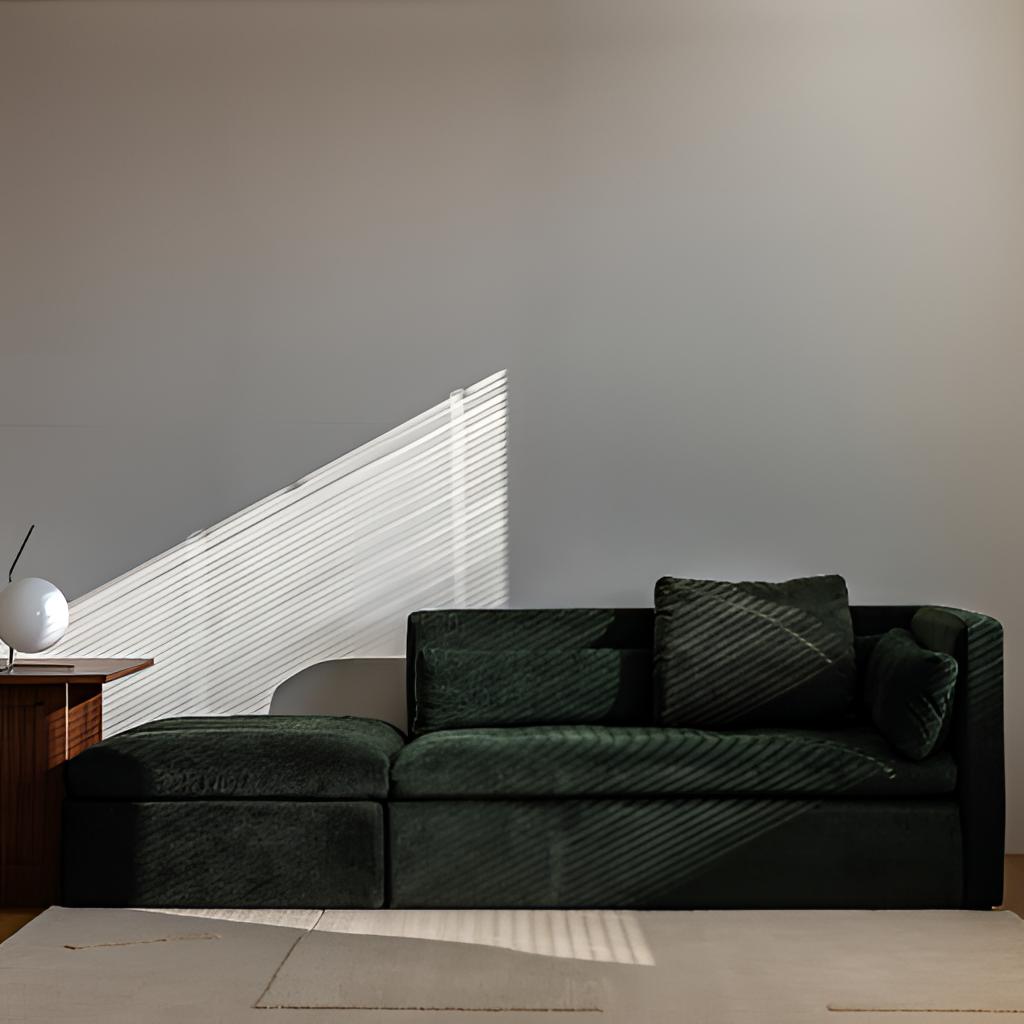
living room, velvet sectional sofa, gray paint wallpaper, with solid pattern, modern, wood flooring, with plank pattern